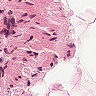
Metastatic tissue present: no